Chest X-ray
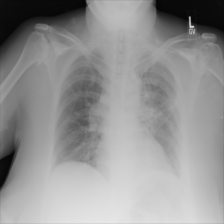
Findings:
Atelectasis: positive
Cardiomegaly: negative
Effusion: positive
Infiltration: negative
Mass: positive
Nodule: negative
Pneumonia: negative
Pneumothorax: negative
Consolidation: positive
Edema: negative
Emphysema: negative
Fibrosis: negative
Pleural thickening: positive
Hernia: negative